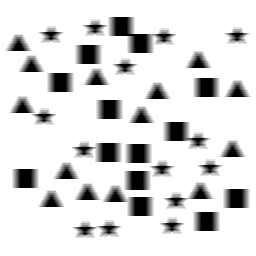
Squares: 14
Triangles: 14
Stars: 14
Total shapes: 42